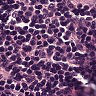
Metastatic tissue present: no